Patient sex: F
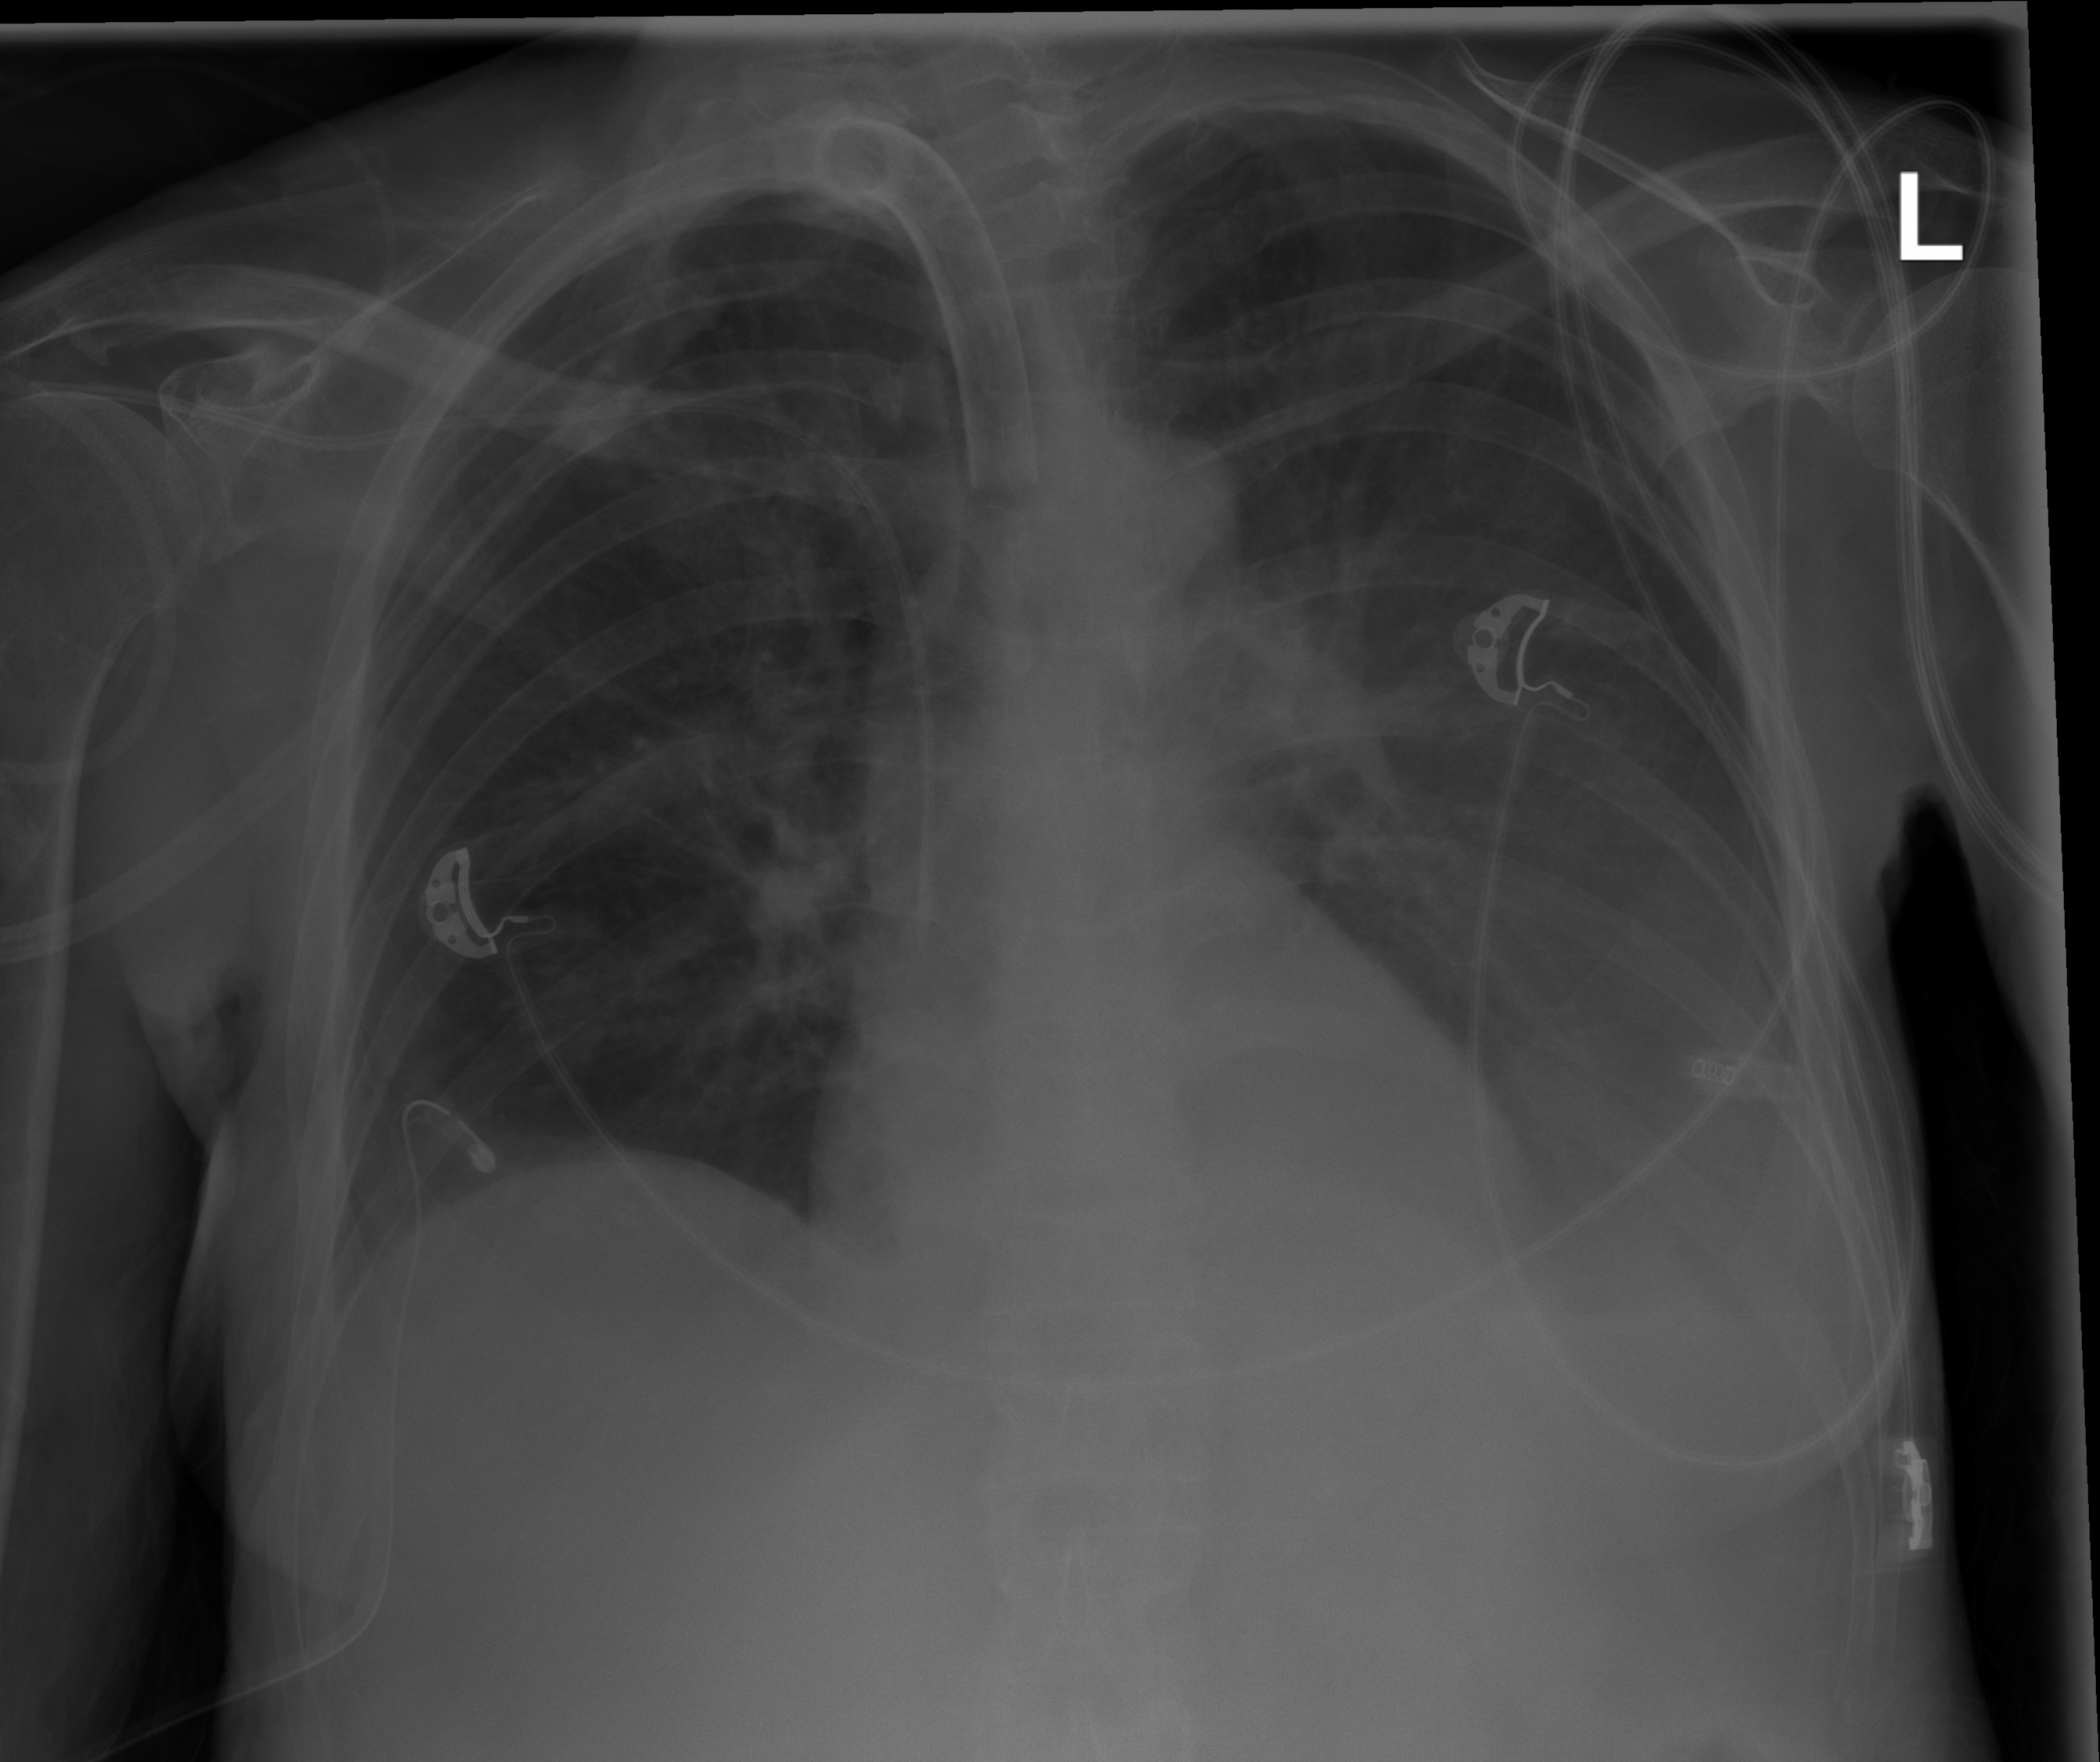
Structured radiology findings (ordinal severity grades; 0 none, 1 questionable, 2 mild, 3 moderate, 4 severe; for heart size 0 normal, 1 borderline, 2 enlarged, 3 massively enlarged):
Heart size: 0
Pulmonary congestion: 0
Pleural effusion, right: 0
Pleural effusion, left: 3
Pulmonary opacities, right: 0
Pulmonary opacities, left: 0
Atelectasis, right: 2
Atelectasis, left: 2